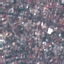
Label: Residential